Question: I want to make the 'MenuList' that I added appear on top of the 'MenuButton'. Is there any way possible to do that?

I tried to use position: absolute; but it didn't do anything to the 'MenuList'.
here are the code that I wrote:
'''
<Menu>
<MenuButton as={Button} leftIcon={<MoreHoriz />} bgColor="transparent" aria-label="Options">
Open
</MenuButton>
<MenuList className={Styles.menuList}>
{options.map((option) => (
<MenuItem className={Styles.menuItem}>{option.icon}{option.link}</MenuItem >
))}
</MenuList>
</Menu>
'''
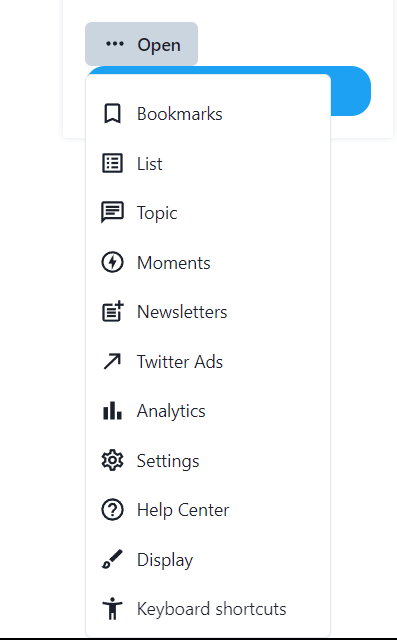
Answer: You can use the 'placement' prop on the 'Menu' component with a value of 'top'.
'''
<Menu placement="top">
...
</Menu>
'''